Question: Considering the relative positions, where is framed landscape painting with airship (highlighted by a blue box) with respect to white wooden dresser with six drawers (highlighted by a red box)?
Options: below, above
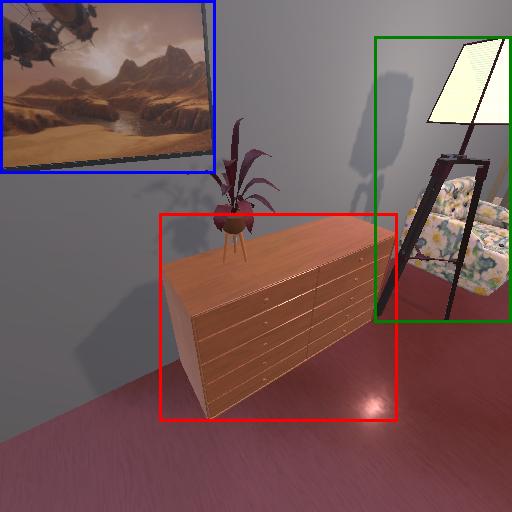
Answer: below